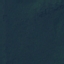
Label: Forest